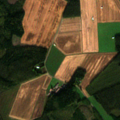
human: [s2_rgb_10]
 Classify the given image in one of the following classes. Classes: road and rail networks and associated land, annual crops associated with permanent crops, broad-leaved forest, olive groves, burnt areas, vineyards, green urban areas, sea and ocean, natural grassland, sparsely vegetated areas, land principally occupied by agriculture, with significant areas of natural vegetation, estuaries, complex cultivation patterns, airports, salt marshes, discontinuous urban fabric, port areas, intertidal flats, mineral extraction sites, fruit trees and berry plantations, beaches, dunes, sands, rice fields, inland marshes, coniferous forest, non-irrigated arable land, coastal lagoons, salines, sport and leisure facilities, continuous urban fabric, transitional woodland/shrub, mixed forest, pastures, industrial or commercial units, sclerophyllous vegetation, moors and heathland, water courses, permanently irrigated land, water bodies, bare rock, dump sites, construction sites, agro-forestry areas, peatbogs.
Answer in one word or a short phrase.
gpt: non-irrigated arable land, land principally occupied by agriculture, with significant areas of natural vegetation, coniferous forest, mixed forest